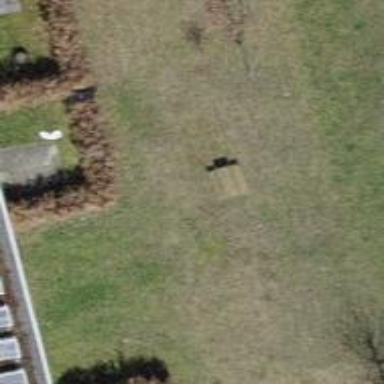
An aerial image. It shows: Picnic table located in leisure land area.